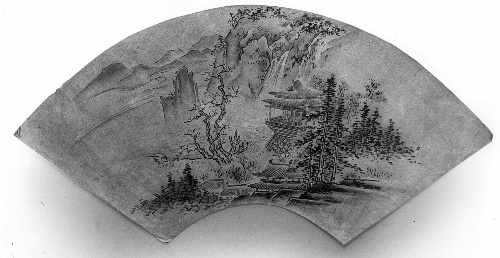
Artist: Kano Motonobu
Artist bio: Japanese, 1477–1559
Date: probably 17th century
Object type: Fan
Classification: Paintings
Medium: Color on paper
Culture: Japan
Period: Edo period (1615–1868)
Dimensions: 7 11/16 x 19 in. (19.5 x 48.3 cm)
Department: Asian Art
Credit line: Harris Brisbane Dick Fund, 1938
Accession year: 1939
Repository: Metropolitan Museum of Art, New York, NY
Tags: Mountains|Landscapes